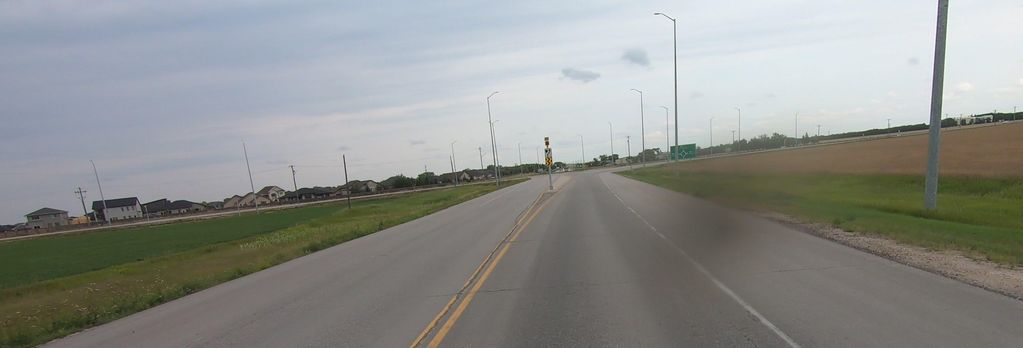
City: winnipeg